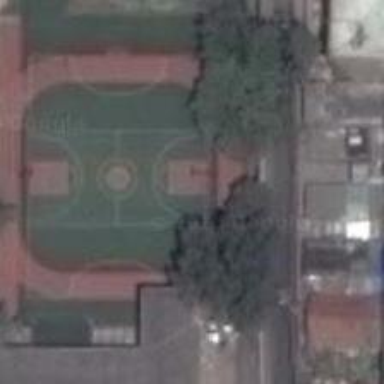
This is a small square area, containing a basketball court .